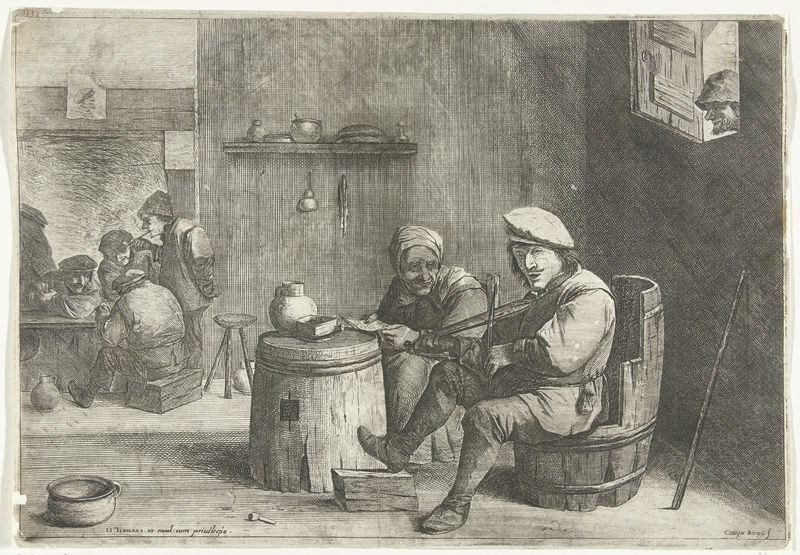
Titel: Vioolspeler in een kroeg
Künstler: Quirin Boel
Standort: Amsterdam
Institution: Rijksmuseum
Schlagwörter: hat, men, people, stool, white, window, women, black, face, gray, group, nose, old, room, seat, sit, sitting, table, woman, picture, print, pot, wooden, wood, smoke, man, house, drawing, paper, look, hats, sketch, beard, boots, shelf, peasants, instrument, music, foot, musician, box, engraving, pencil, bottle, genre, eat, playing, stick, pan, jug, beer, thief, bow, bar, mustache, bowl, knife, entertainment, lute, ewer, violin, barrel, barrels, shutter, bread, fiddle, pipe, bard, bucket, jar, violen, elf, tavern, pub, beret, watcher, lire, trough, kercheif, interested, berret, liar, robber, mice', barrwl, sitting ', mostasche